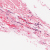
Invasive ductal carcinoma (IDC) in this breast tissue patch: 0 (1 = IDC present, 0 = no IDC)